Question: I am making a report in SSRS that will be exported to Excel. It displays data from all departments in organization.
The first sheet of the report will have a static name for e.g. "Master Report" and it will display data of all departments in single sheet.
Other sheets will have dynamic name depending on department and will display data of that particular department.
So it will become something like as shown in picture below.

I have already made the Master Report and now I want to display those individual department reports but problem is how do I name those sheets? Both these reports will use different data set. If I set the property of report to "Master Report" then it sets this name for all sheets. If I use an expression for e.g. then it picks up first department name and then use it for all sheets because as I told above, there are two different data sets.
Using subreport is of no help either because it doesn't show subreports InitialPageName as Excel sheet name and always uses Main reports name.
How to solve this issue?
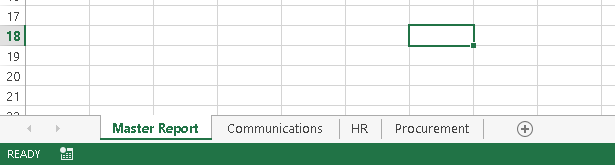
Answer: Ok I got the solution. Just came to know about Group property. So now I have two tablix in my report. One is at top which is showing Main Report while other is below which will show department reports. I have set property of report to "Master Report" while in Group PageName property of tablix2, I have defined expression and it's working.